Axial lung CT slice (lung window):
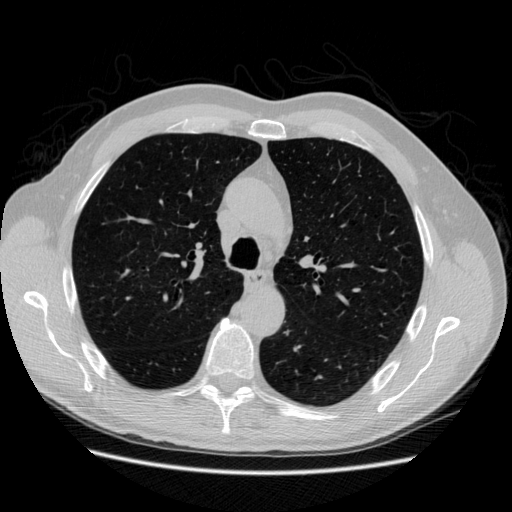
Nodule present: no